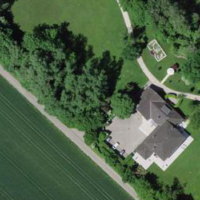
EUNIS habitat code: 24
Species observed at this site:
Carpinus betulus
Corylus avellana